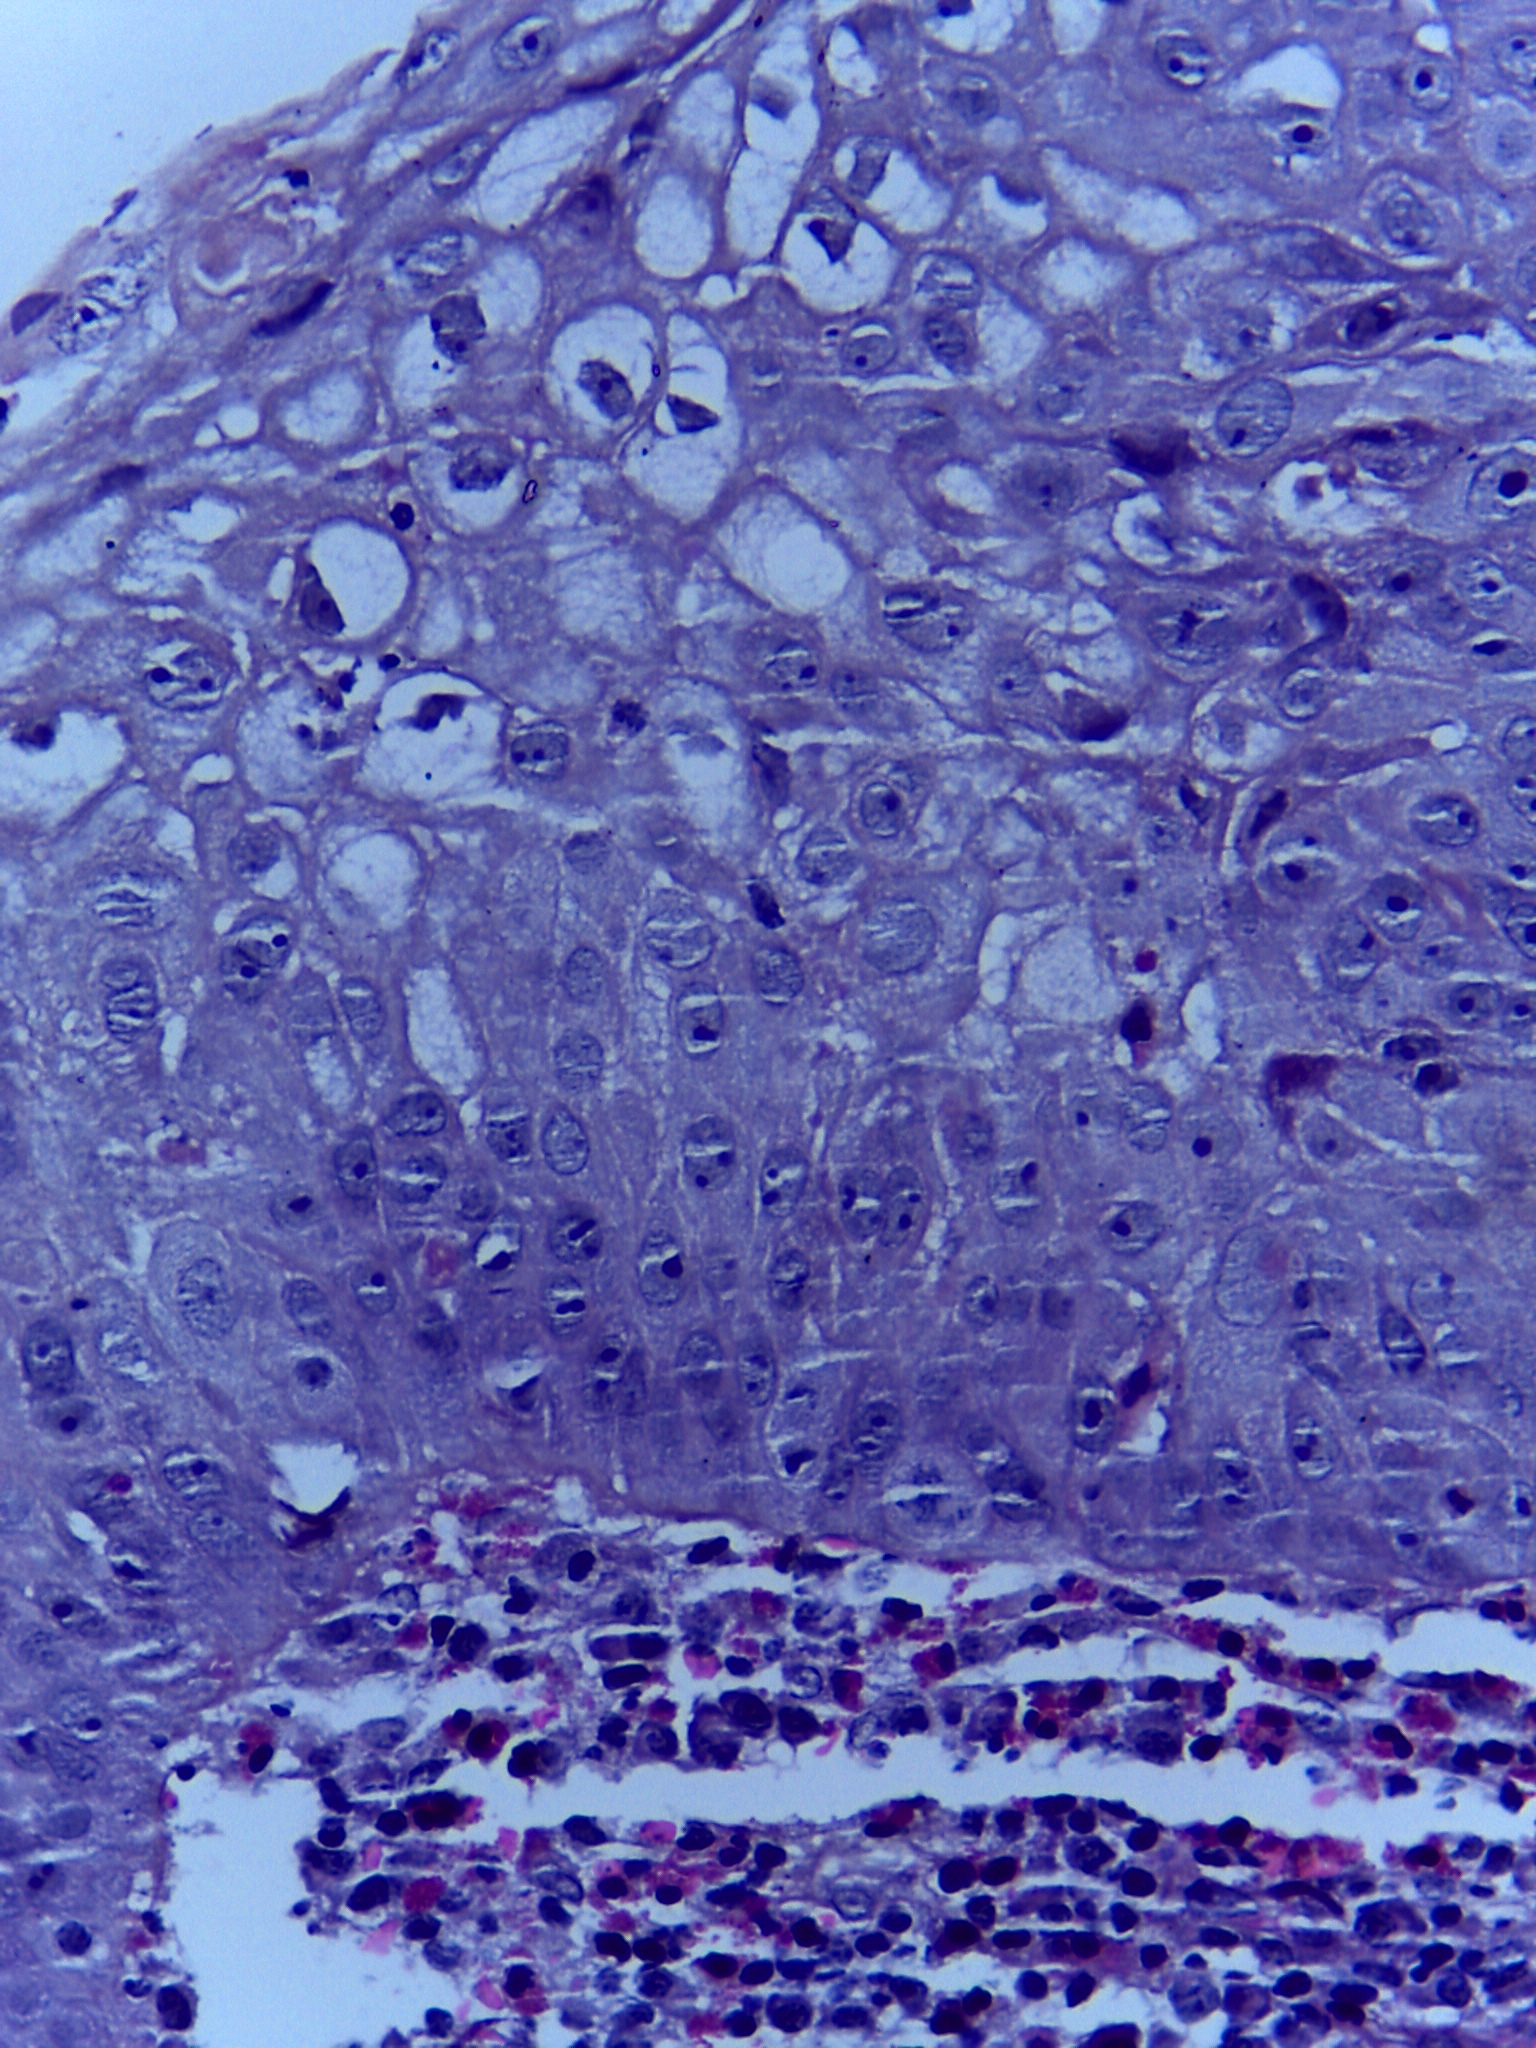
Diagnosis: OSCC